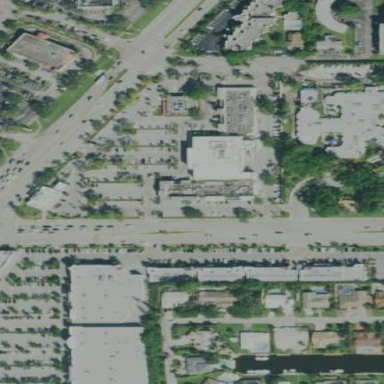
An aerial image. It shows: Retail area.